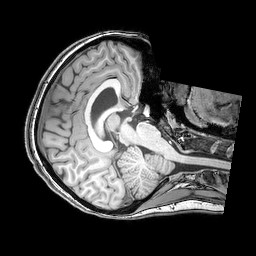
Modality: T1w
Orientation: axial
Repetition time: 0.00828 s
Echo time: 0.00388 s